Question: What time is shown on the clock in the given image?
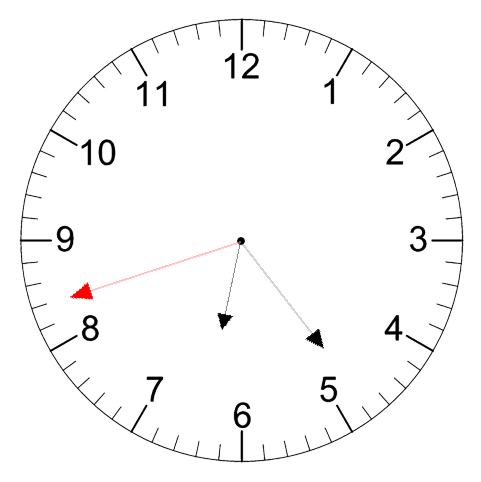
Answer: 06:23:42